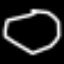
Label: octagon